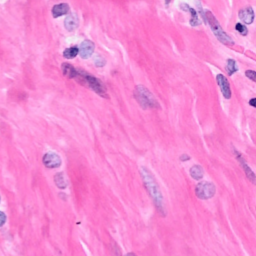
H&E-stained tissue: Breast